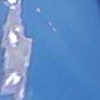
Label: water